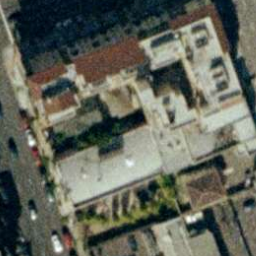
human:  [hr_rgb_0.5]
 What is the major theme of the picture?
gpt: buildings